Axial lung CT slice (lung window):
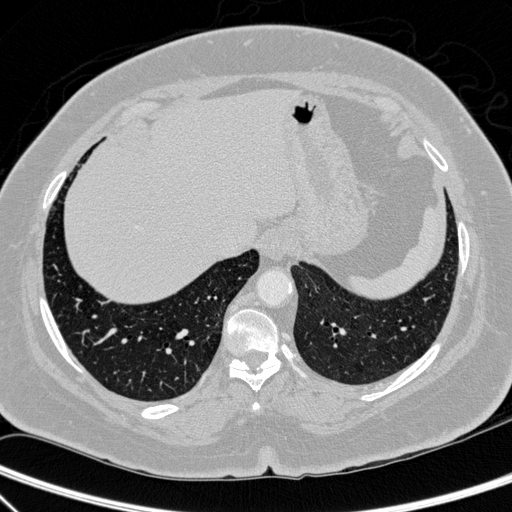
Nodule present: no